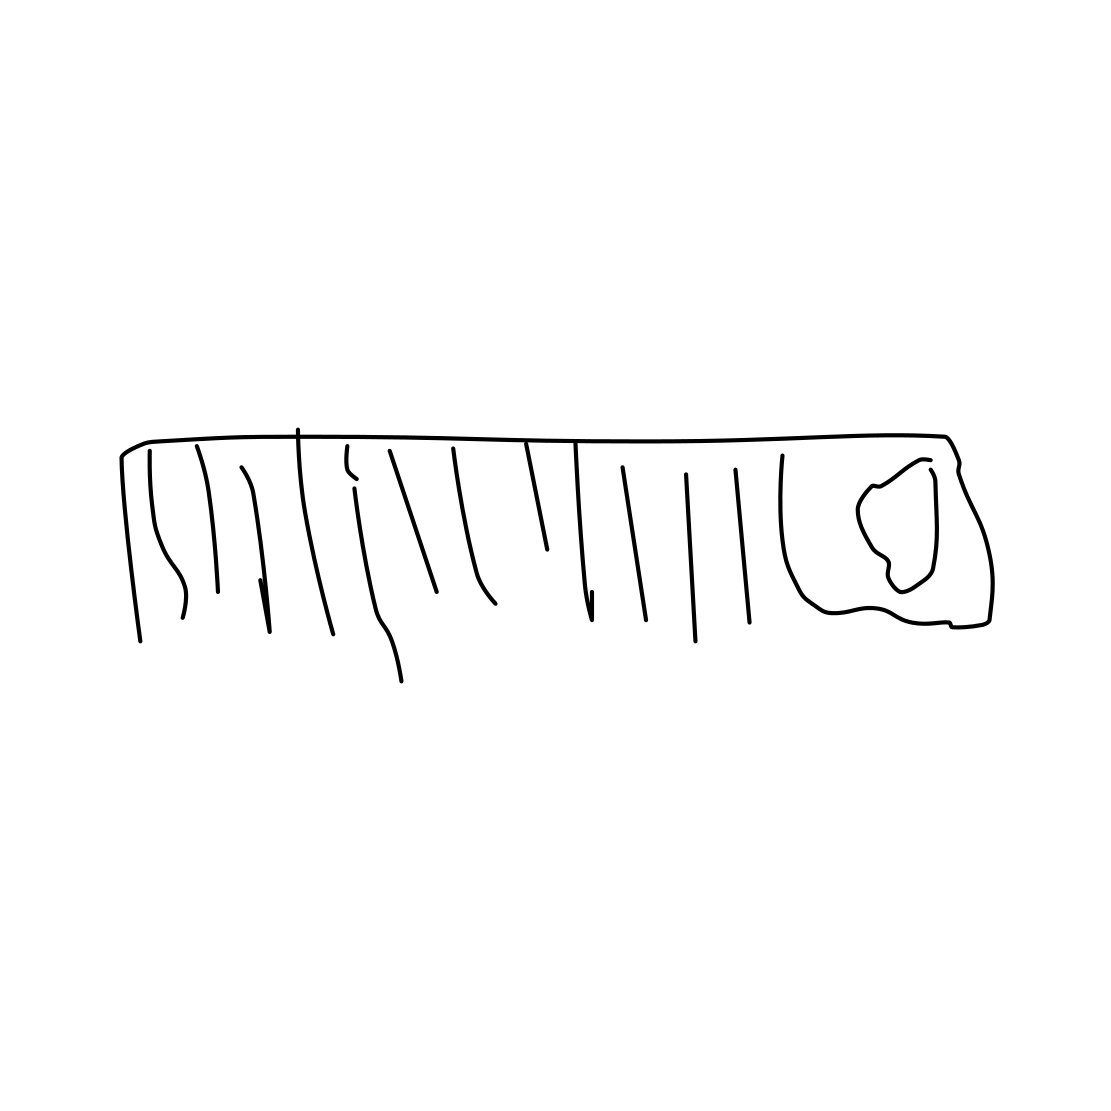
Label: comb